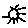
Label: sun